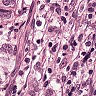
Metastatic tissue present: yes